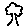
Label: tree